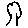
Label: tree